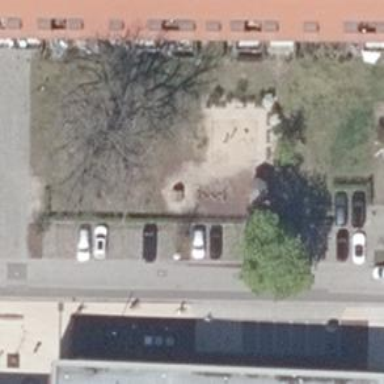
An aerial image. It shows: Playground area for leisure activities on the land.